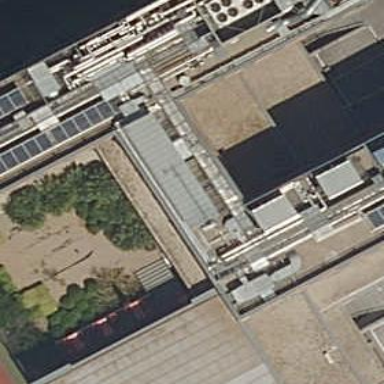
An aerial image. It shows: Part of building.